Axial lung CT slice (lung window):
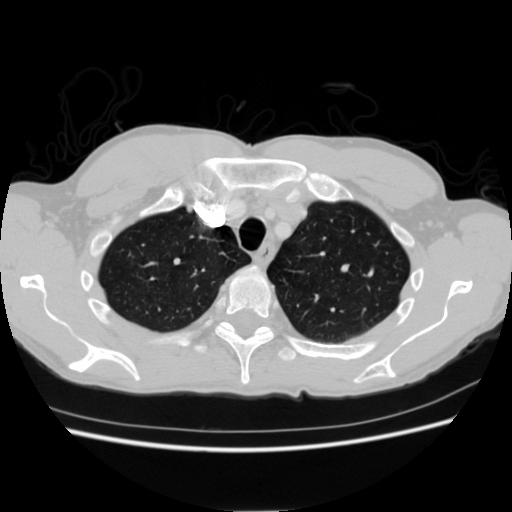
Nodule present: no